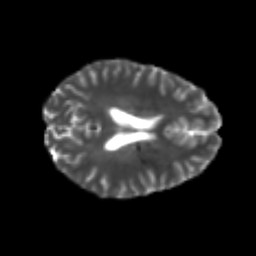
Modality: T2w
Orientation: axial
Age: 25
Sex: female
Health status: healthy
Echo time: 0.074 s